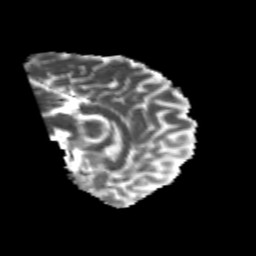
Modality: MD
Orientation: sagittal
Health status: healthy
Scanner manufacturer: philips
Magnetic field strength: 3 T
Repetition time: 6.964 s
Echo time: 0.092 s